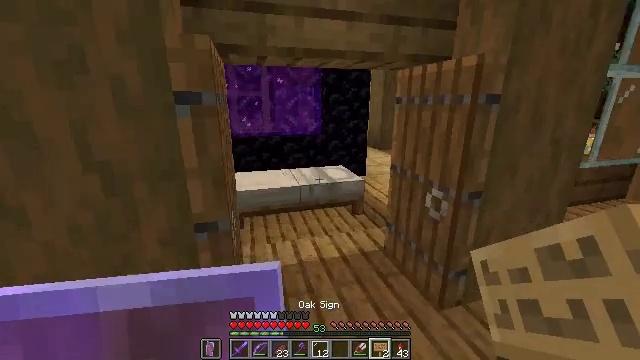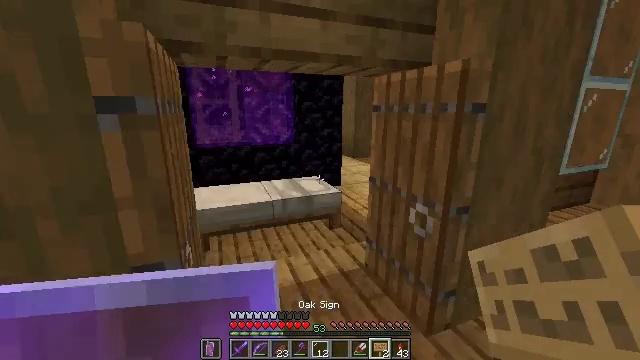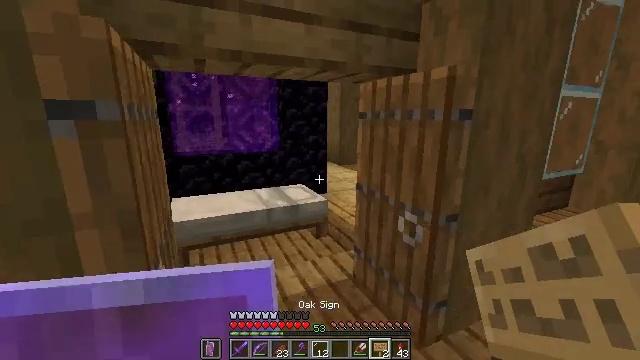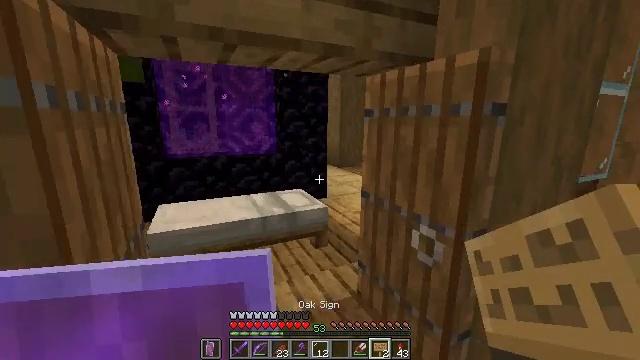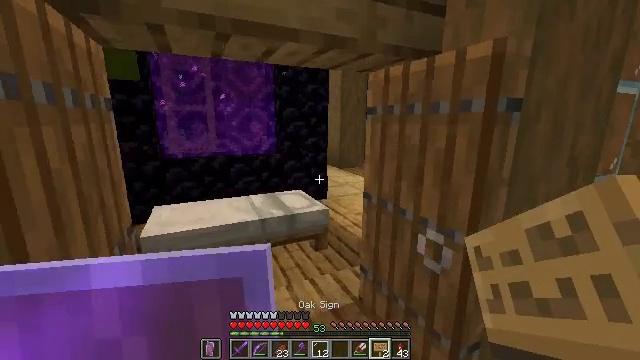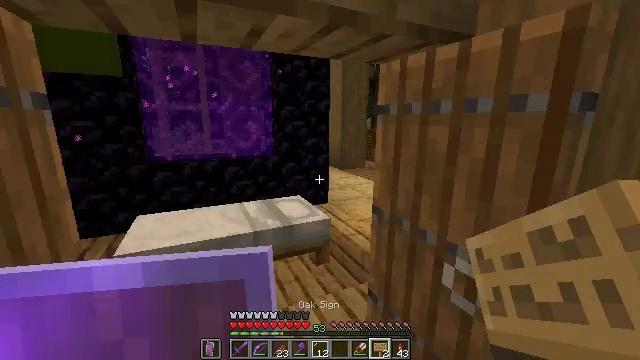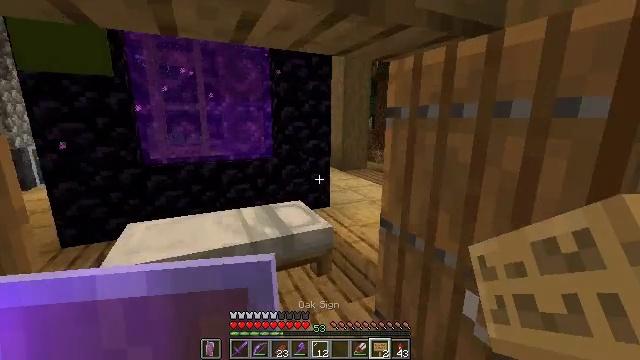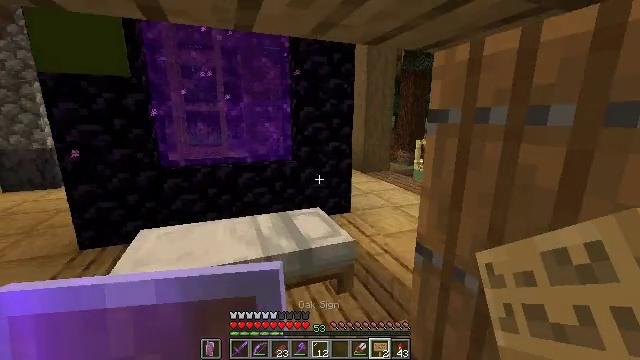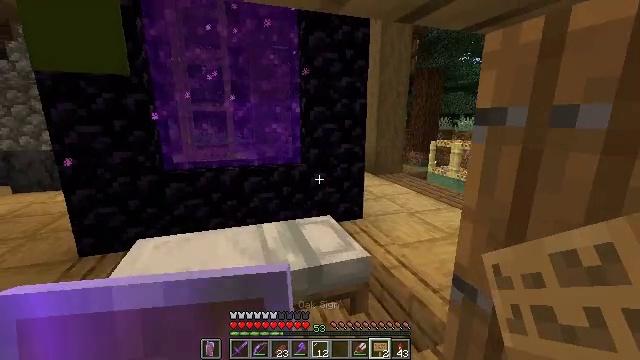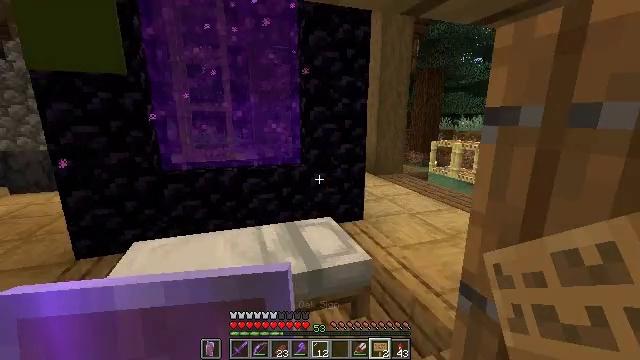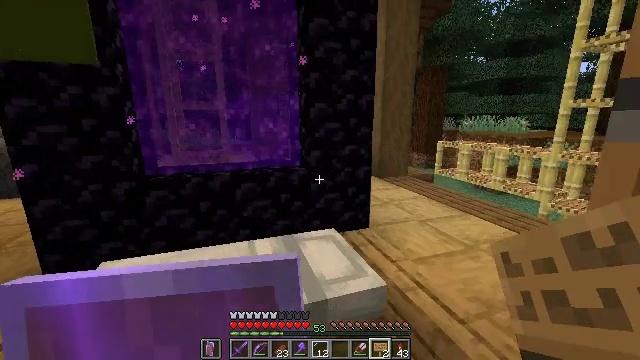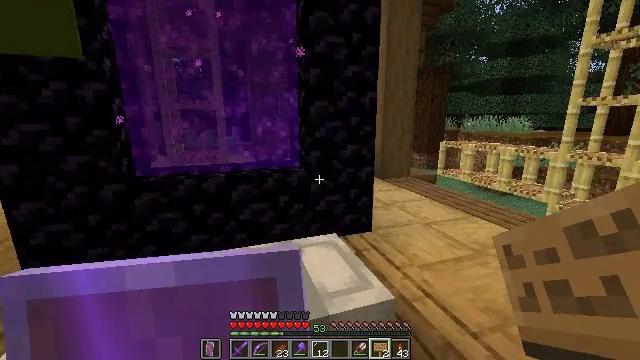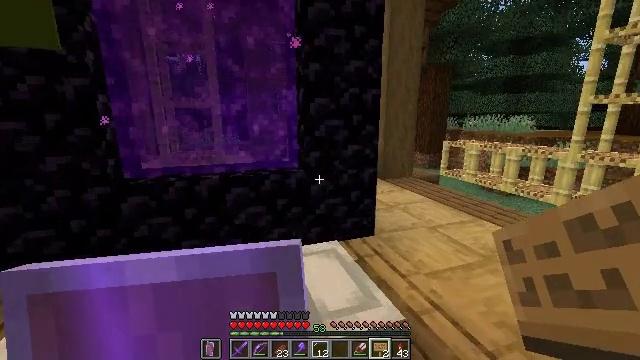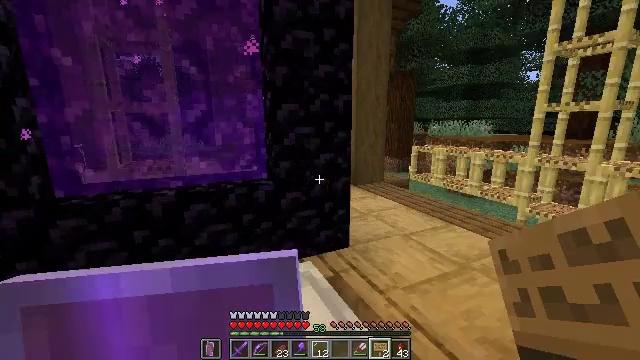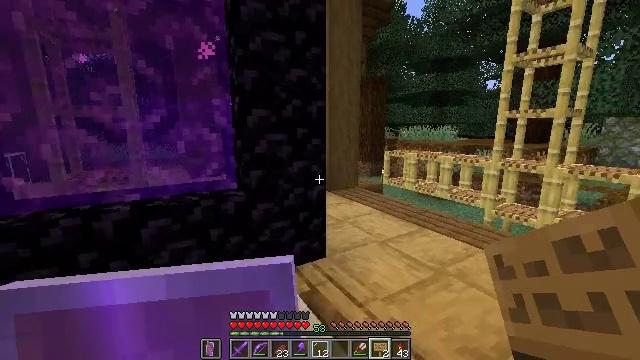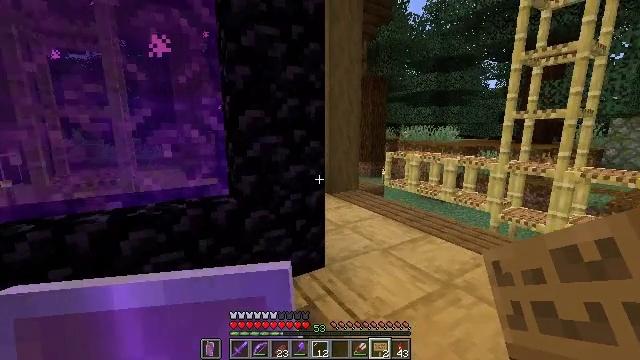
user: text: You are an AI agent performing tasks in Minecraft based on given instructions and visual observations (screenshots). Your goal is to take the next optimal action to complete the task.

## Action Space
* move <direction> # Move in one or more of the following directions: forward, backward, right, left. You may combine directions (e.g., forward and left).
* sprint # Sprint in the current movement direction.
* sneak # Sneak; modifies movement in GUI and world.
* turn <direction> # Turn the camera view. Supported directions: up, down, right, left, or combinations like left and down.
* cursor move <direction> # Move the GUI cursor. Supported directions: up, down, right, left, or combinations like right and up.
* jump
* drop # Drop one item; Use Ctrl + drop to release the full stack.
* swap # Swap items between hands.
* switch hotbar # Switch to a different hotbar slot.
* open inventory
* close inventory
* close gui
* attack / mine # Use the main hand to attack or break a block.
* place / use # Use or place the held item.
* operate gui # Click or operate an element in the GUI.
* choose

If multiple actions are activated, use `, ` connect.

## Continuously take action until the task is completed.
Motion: motion action
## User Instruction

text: Mine the dark oak wall sign.
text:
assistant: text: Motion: move forward, turn right and up
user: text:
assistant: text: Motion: move forward, turn right and up
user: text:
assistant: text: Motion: move forward
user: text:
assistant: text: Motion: move forward
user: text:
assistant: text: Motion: move forward
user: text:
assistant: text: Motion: move forward
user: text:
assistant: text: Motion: move forward, turn left
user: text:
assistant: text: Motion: move forward, turn left
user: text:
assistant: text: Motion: move forward
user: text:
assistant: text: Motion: move forward
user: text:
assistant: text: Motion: move forward
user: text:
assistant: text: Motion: move forward
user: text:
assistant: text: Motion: move forward, turn right and up
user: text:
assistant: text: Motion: move forward, turn right and up
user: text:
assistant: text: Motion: move forward and move right
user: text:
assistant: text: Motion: move forward and move right
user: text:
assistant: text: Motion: move forward and move right
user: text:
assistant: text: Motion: move forward and move right
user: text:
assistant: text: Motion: move forward and move right, turn left
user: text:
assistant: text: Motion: move forward and move right, turn left
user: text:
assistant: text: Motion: move forward and move right, turn left
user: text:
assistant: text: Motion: move forward, turn left
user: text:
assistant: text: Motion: move forward, turn left
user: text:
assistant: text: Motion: move forward, turn left
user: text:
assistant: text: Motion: move forward, turn left
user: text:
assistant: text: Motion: move forward, turn left
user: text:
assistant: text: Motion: move forward, turn left
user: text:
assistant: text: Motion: move forward
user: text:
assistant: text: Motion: move forward
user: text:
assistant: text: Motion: move forward